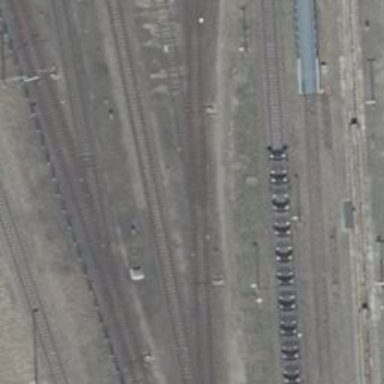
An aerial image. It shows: Railway switch.